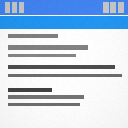
Screen state: on